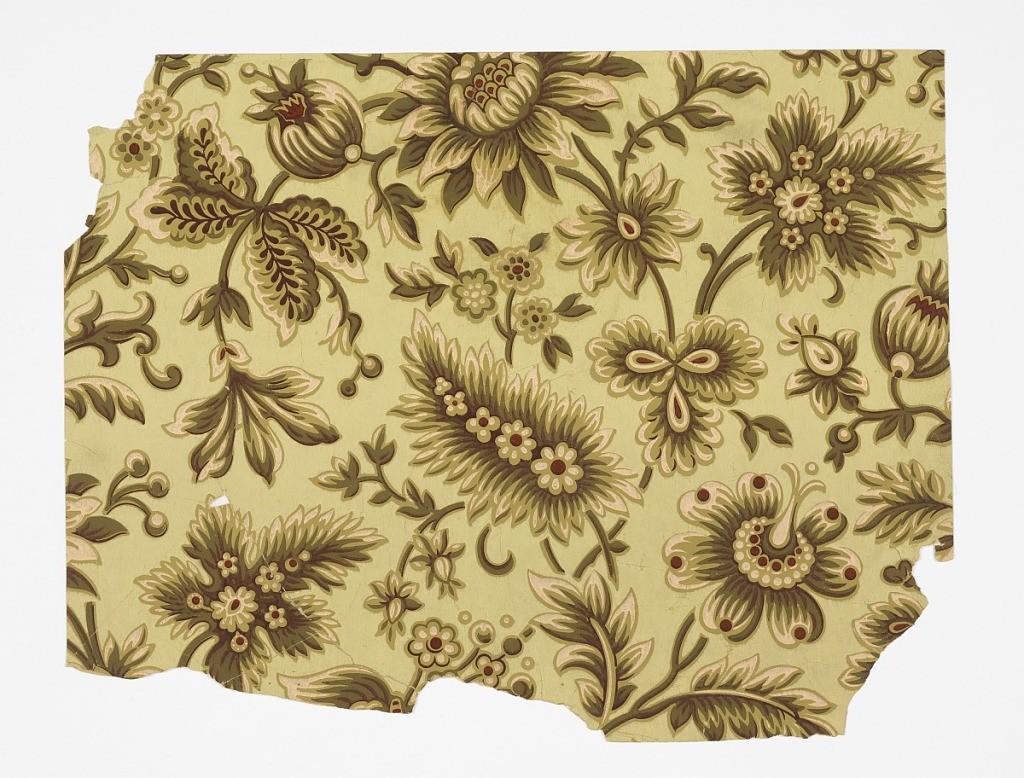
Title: Sidewall
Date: ca. 1880
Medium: Machine-printed paper
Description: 1970-26-4-cdd: Aesthetic or Anglo-Japanesque pattern with overlap...;     1970-26-4-cff: Fragment of Aesthetic all-over pattern of stylized...